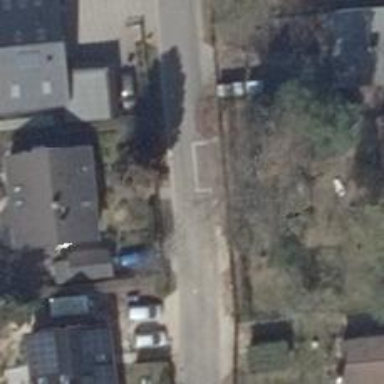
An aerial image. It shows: Asphalt road designated as living street.